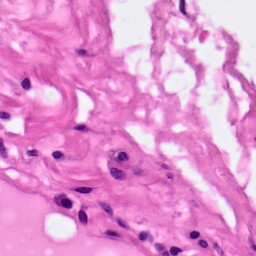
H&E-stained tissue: Pancreatic